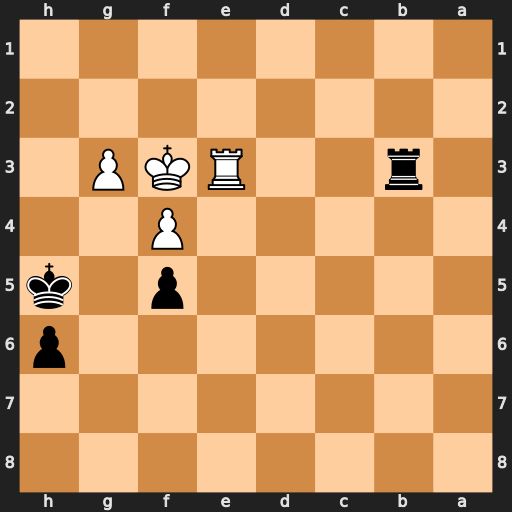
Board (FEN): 8/8/7p/5p1k/5P2/1r2RKP1/8/8
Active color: b
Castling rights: -
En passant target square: -
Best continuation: Rxe3+ Kxe3 Kg4 Kf2 Kh3 Kf3 h5 Kf2 Kh2